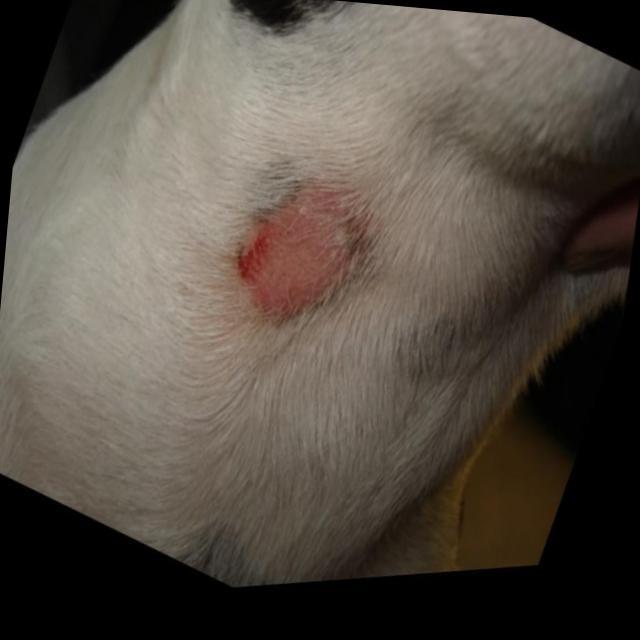
Canine ringworm (Dermatophytosis) — fungal infection caused by Microsporum or Trichophyton. Presents with circular alopecia, scaling, crusting, and broken hairs.